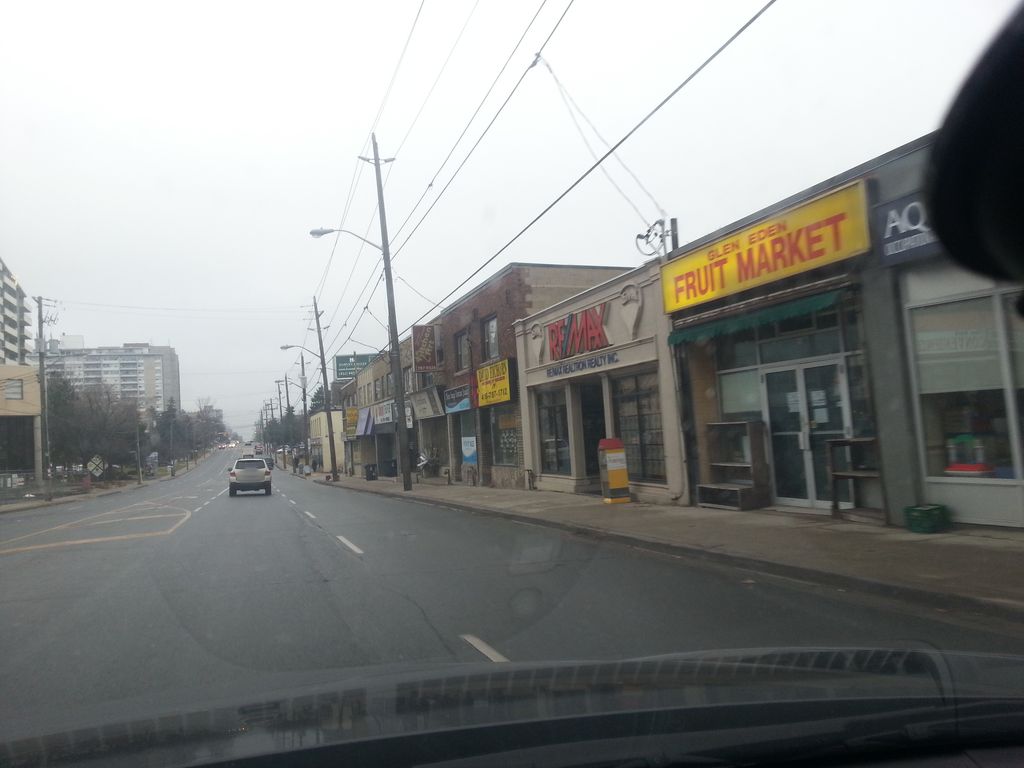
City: toronto